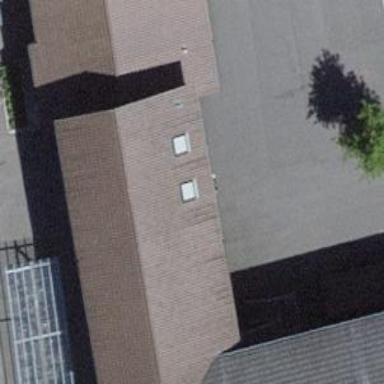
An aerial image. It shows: School building.